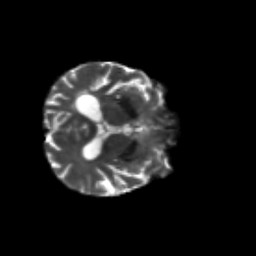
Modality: T2w
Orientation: axial
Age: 62
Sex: male
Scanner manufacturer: siemens
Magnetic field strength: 3 T
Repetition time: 4.71 s
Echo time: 0.0906 s